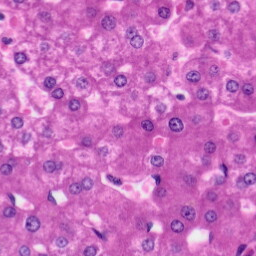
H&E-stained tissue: Liver